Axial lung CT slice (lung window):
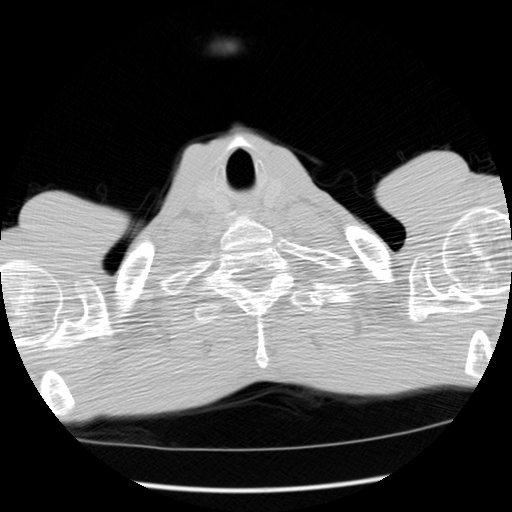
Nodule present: no